Field crop: tomato
Growth stage: 2
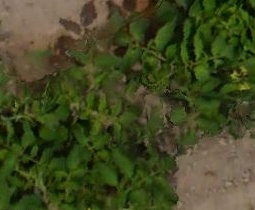
Species: tomato